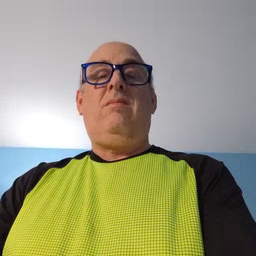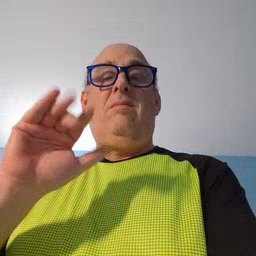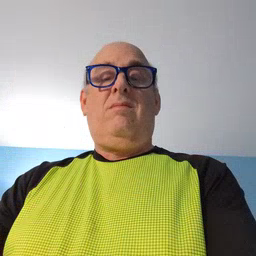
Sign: bye